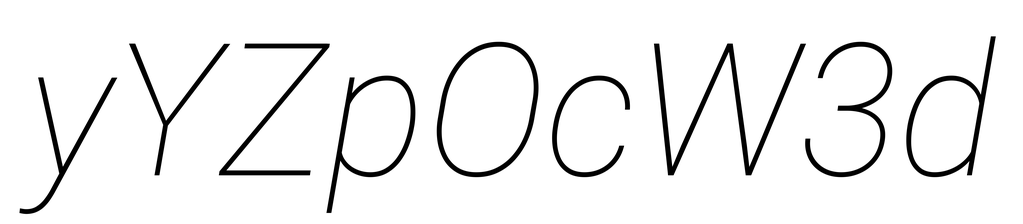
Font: Roboto-Italic_Thin_Italic